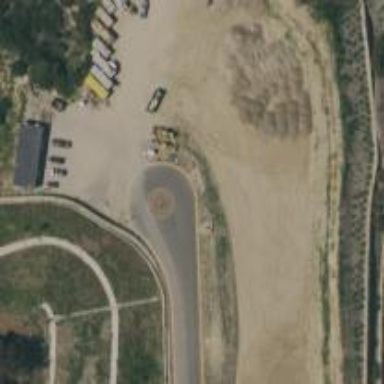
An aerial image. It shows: Turning loop on the road.